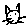
Label: cat